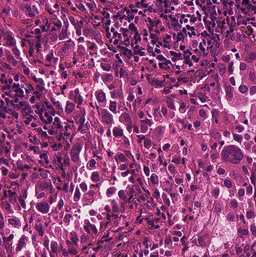
Tumor epithelial tissue: yes
Tumor-associated stroma tissue: yes
Normal tissue: no